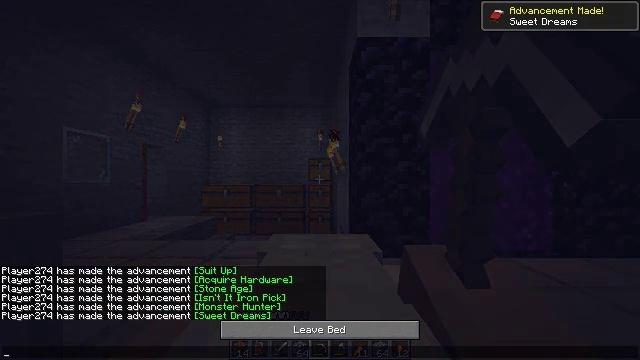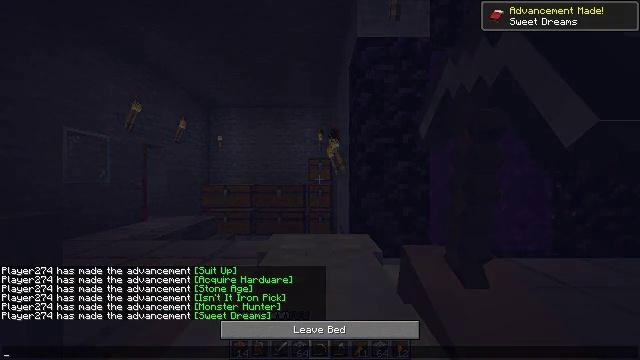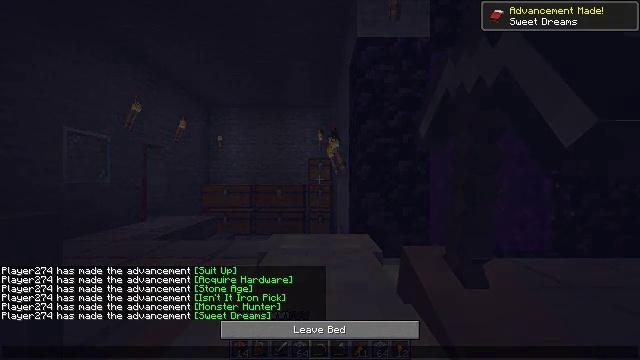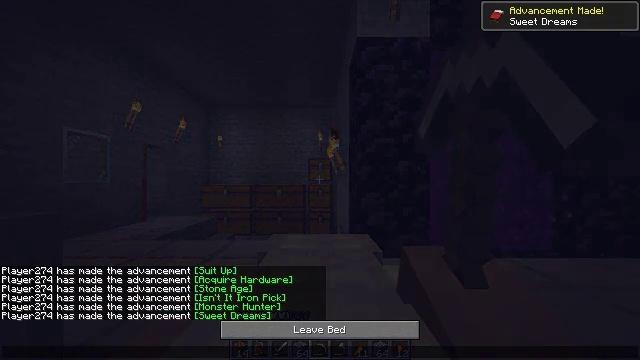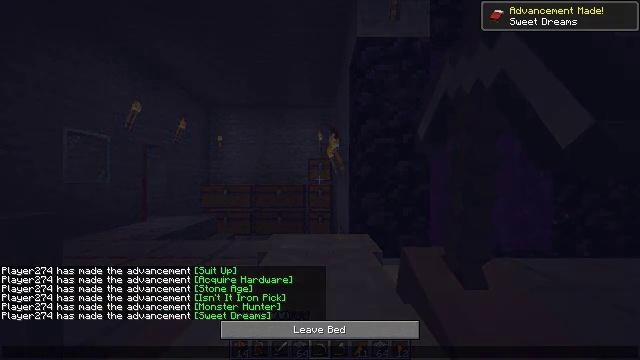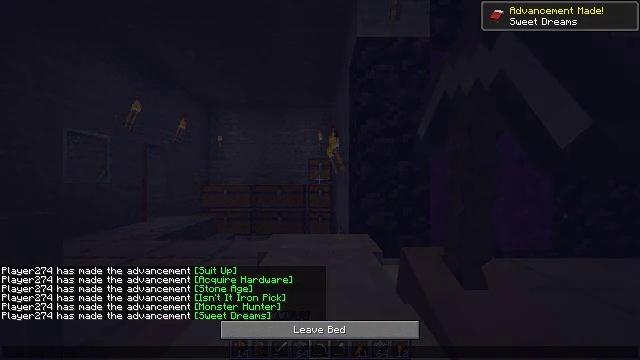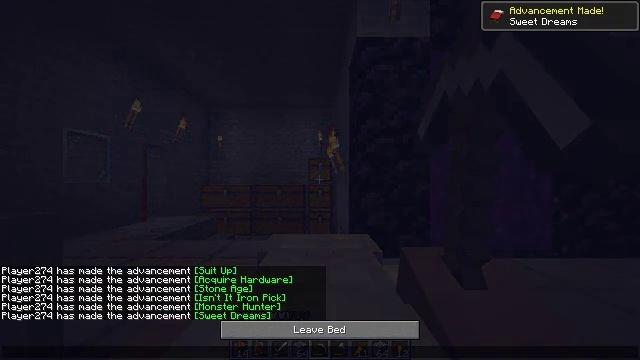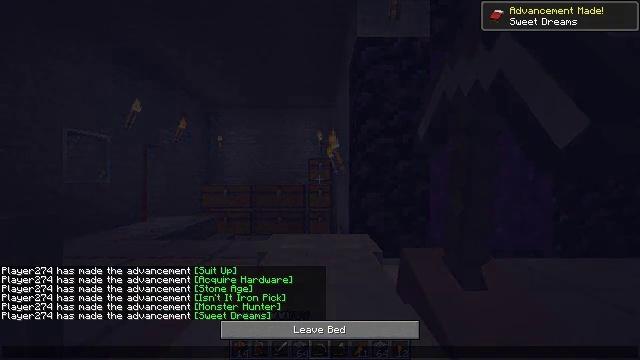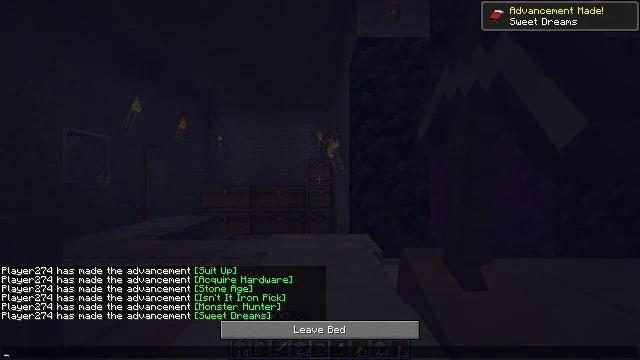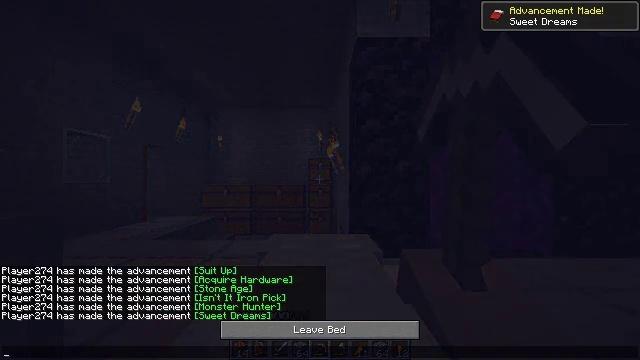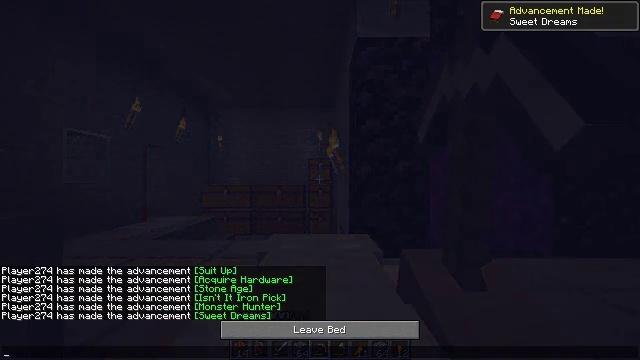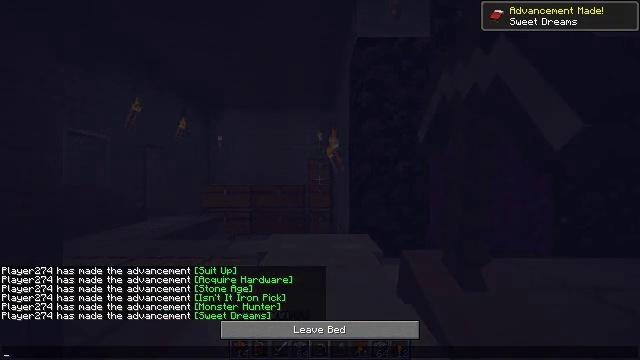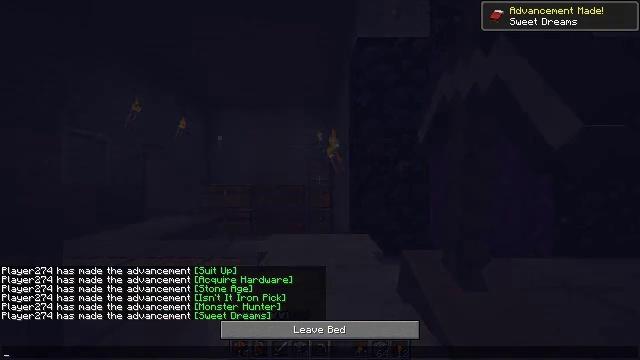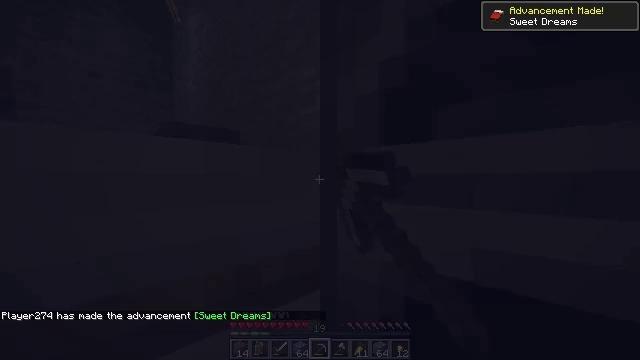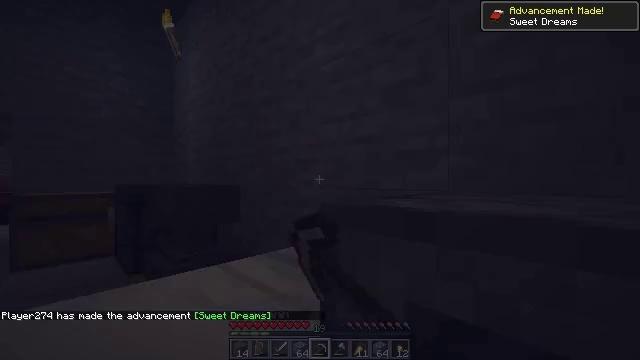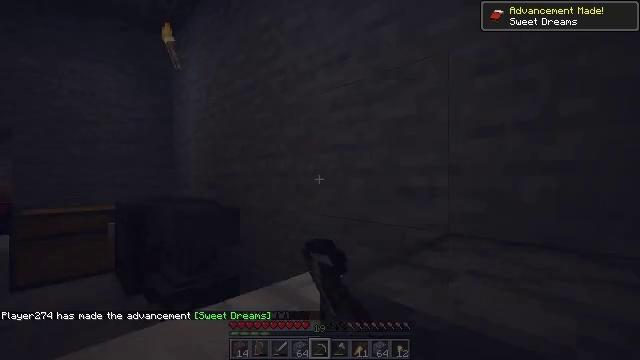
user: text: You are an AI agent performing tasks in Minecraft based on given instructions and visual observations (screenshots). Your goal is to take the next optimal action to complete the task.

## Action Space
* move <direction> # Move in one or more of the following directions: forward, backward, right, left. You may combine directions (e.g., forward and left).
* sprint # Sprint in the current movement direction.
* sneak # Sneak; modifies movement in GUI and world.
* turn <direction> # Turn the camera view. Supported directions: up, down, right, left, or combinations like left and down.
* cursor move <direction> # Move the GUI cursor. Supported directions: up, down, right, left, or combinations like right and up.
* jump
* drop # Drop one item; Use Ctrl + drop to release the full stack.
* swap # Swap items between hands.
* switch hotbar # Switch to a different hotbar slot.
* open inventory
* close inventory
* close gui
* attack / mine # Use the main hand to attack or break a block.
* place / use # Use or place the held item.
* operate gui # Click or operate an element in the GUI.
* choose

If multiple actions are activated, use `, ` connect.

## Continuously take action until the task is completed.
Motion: motion action
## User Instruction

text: Make an iron block at the crafting table.
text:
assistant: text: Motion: no_op
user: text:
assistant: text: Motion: no_op
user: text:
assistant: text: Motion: no_op
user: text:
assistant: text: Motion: no_op
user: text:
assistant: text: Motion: no_op
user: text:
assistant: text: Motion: no_op
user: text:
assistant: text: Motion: no_op
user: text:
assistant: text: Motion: no_op
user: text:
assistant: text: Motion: no_op
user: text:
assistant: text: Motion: no_op
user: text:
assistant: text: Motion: no_op
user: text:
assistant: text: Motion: no_op
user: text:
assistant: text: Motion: no_op
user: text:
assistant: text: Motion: no_op
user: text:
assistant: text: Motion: no_op
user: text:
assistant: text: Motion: no_op
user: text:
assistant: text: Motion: no_op
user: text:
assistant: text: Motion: no_op
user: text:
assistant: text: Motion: no_op
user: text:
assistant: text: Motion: no_op
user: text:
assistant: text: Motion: no_op
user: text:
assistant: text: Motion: no_op
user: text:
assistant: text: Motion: no_op
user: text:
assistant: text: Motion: no_op
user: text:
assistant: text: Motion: no_op
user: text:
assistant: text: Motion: no_op
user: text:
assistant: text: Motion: no_op
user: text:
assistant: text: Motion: no_op
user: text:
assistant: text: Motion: no_op
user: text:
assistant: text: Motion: no_op